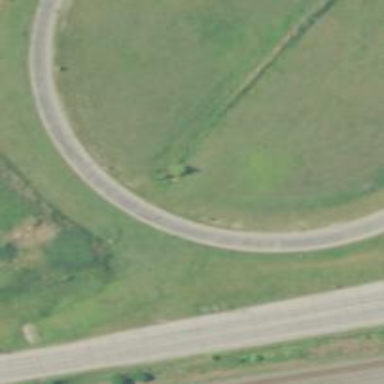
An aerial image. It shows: Primary link road with asphalt surface.